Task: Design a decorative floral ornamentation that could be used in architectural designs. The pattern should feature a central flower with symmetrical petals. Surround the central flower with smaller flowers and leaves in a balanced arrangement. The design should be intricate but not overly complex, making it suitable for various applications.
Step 238:
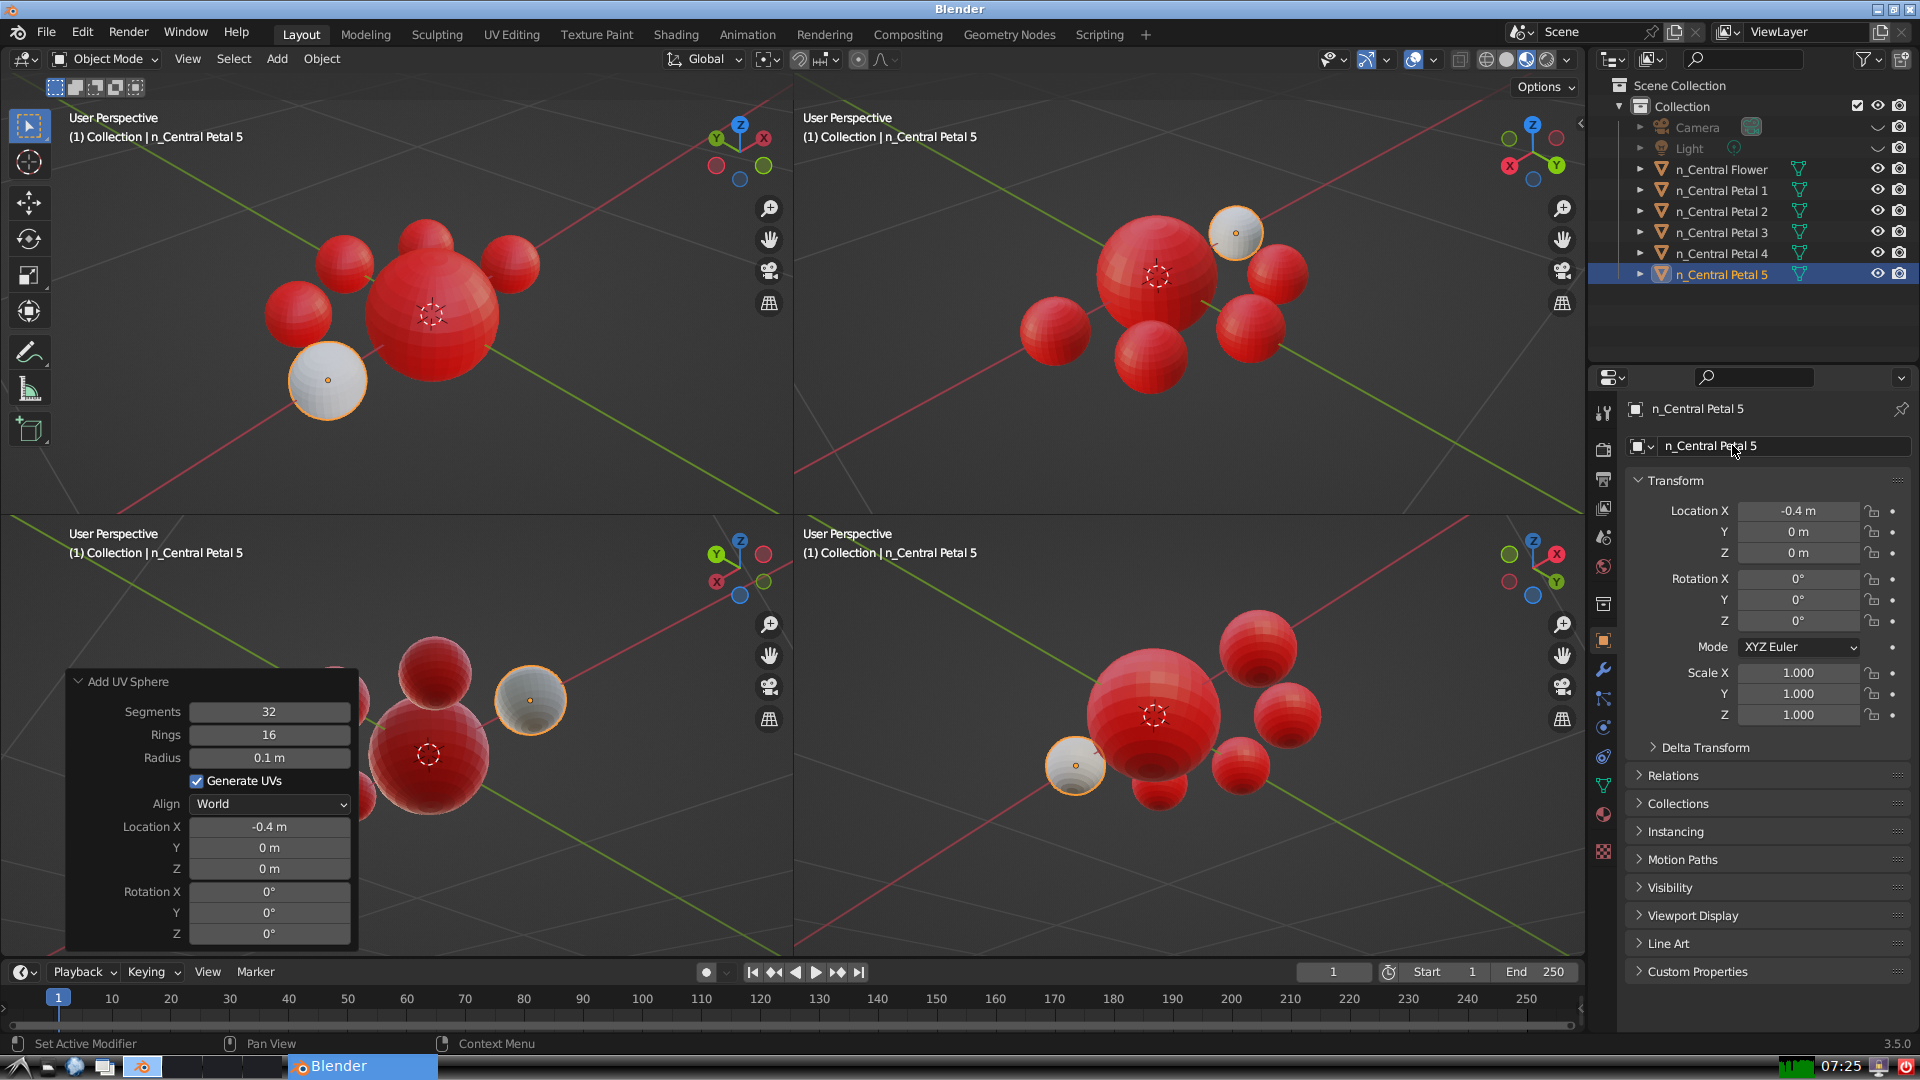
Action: {"mouse_move": [1603, 815]}